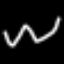
Label: squiggle